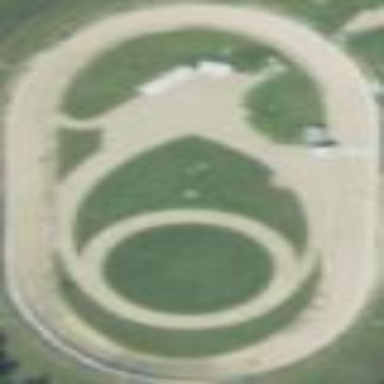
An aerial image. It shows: BMX sports track on pitch.